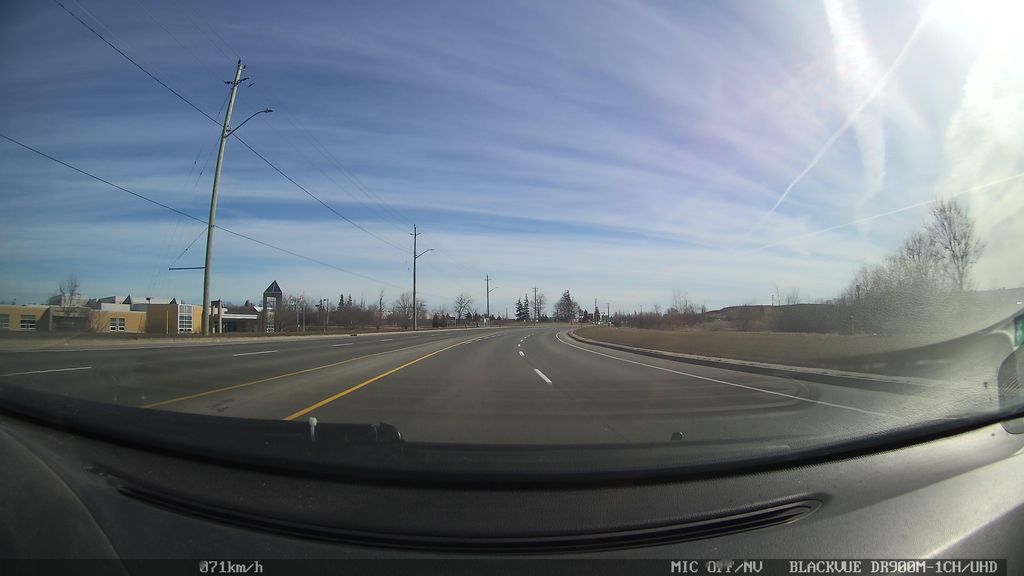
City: kitchener-waterloo